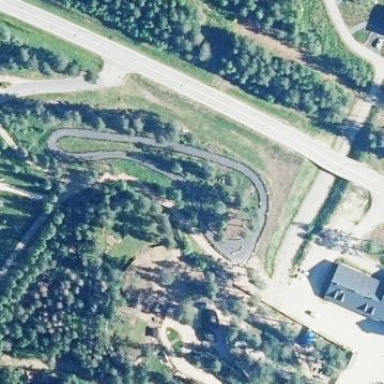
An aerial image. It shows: Asphalt raceway for karting.